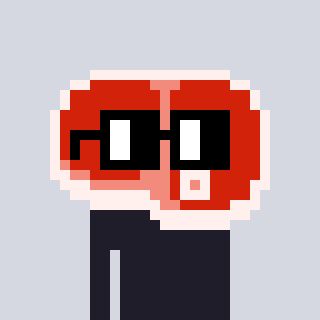
a pixel art character with square black glasses, a steak-shaped head and a hotbrown-colored body on a cool background